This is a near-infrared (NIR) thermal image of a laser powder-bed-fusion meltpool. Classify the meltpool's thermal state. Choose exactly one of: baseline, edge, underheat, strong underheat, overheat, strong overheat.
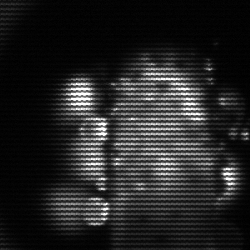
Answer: strong underheat